Interaction volume radius: 10 \u00c5
Interaction volume height: 25 \u00c5
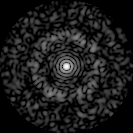
Disorder parameter: 0.8158